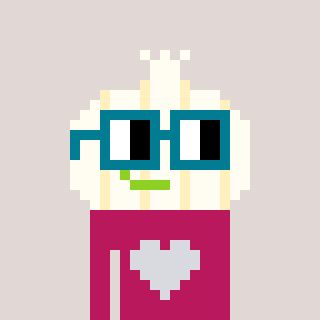
a pixel art character with square dark green glasses, a garlic-shaped head and a darkpink-colored body on a warm background